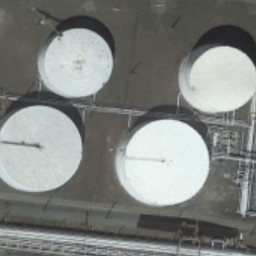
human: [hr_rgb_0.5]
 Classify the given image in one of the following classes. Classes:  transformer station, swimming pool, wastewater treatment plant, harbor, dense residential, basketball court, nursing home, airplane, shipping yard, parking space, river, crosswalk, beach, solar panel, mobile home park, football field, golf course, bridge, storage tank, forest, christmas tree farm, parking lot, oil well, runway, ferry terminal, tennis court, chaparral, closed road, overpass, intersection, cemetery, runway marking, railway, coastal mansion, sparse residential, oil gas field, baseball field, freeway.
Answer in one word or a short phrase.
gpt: storage tank